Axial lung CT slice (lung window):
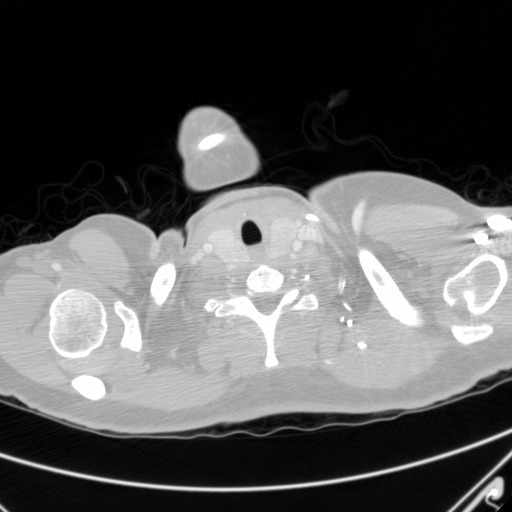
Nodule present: no